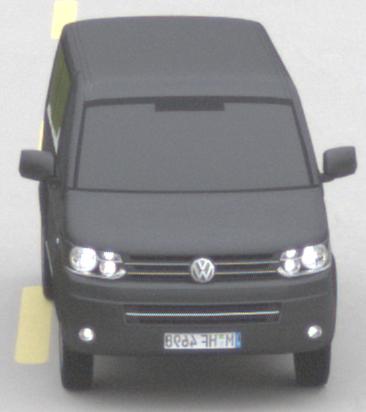
Make: VW Commercial Vehicles (Nutzfahrzeuge)
Model: T5 Multivan 2.0
Detailed model: T5 Multivan
Model produced from: 2009/09
Model produced until: 2013/06
Doors: 4
Color: gray
Road condition: dry road
Daytime: midday
Contrast: low contrast